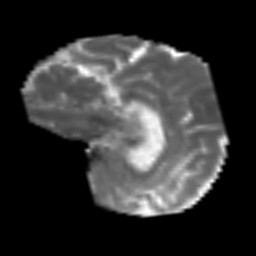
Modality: MD
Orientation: sagittal
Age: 69
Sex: male
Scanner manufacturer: siemens
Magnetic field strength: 3 T
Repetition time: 3.2 s
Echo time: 0.081 s